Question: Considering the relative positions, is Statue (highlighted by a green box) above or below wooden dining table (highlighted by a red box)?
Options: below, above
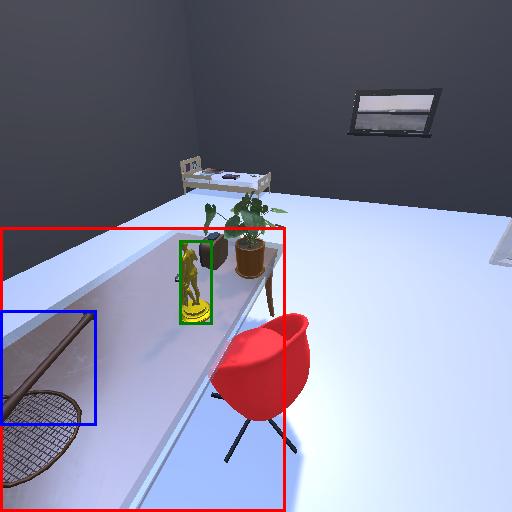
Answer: below